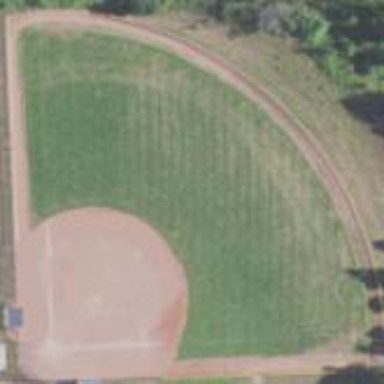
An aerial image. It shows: Baseball pitch for leisure land.